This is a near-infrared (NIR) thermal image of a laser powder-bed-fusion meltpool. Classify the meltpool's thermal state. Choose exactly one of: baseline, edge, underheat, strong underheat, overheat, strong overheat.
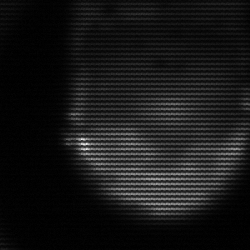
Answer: edge